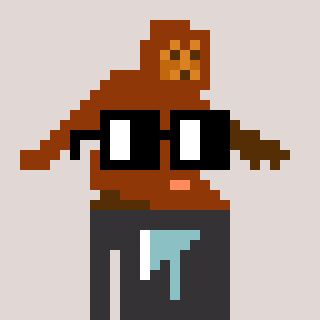
a pixel art character with square black glasses, a bigfoot-shaped head and a grayscale-colored body on a warm background